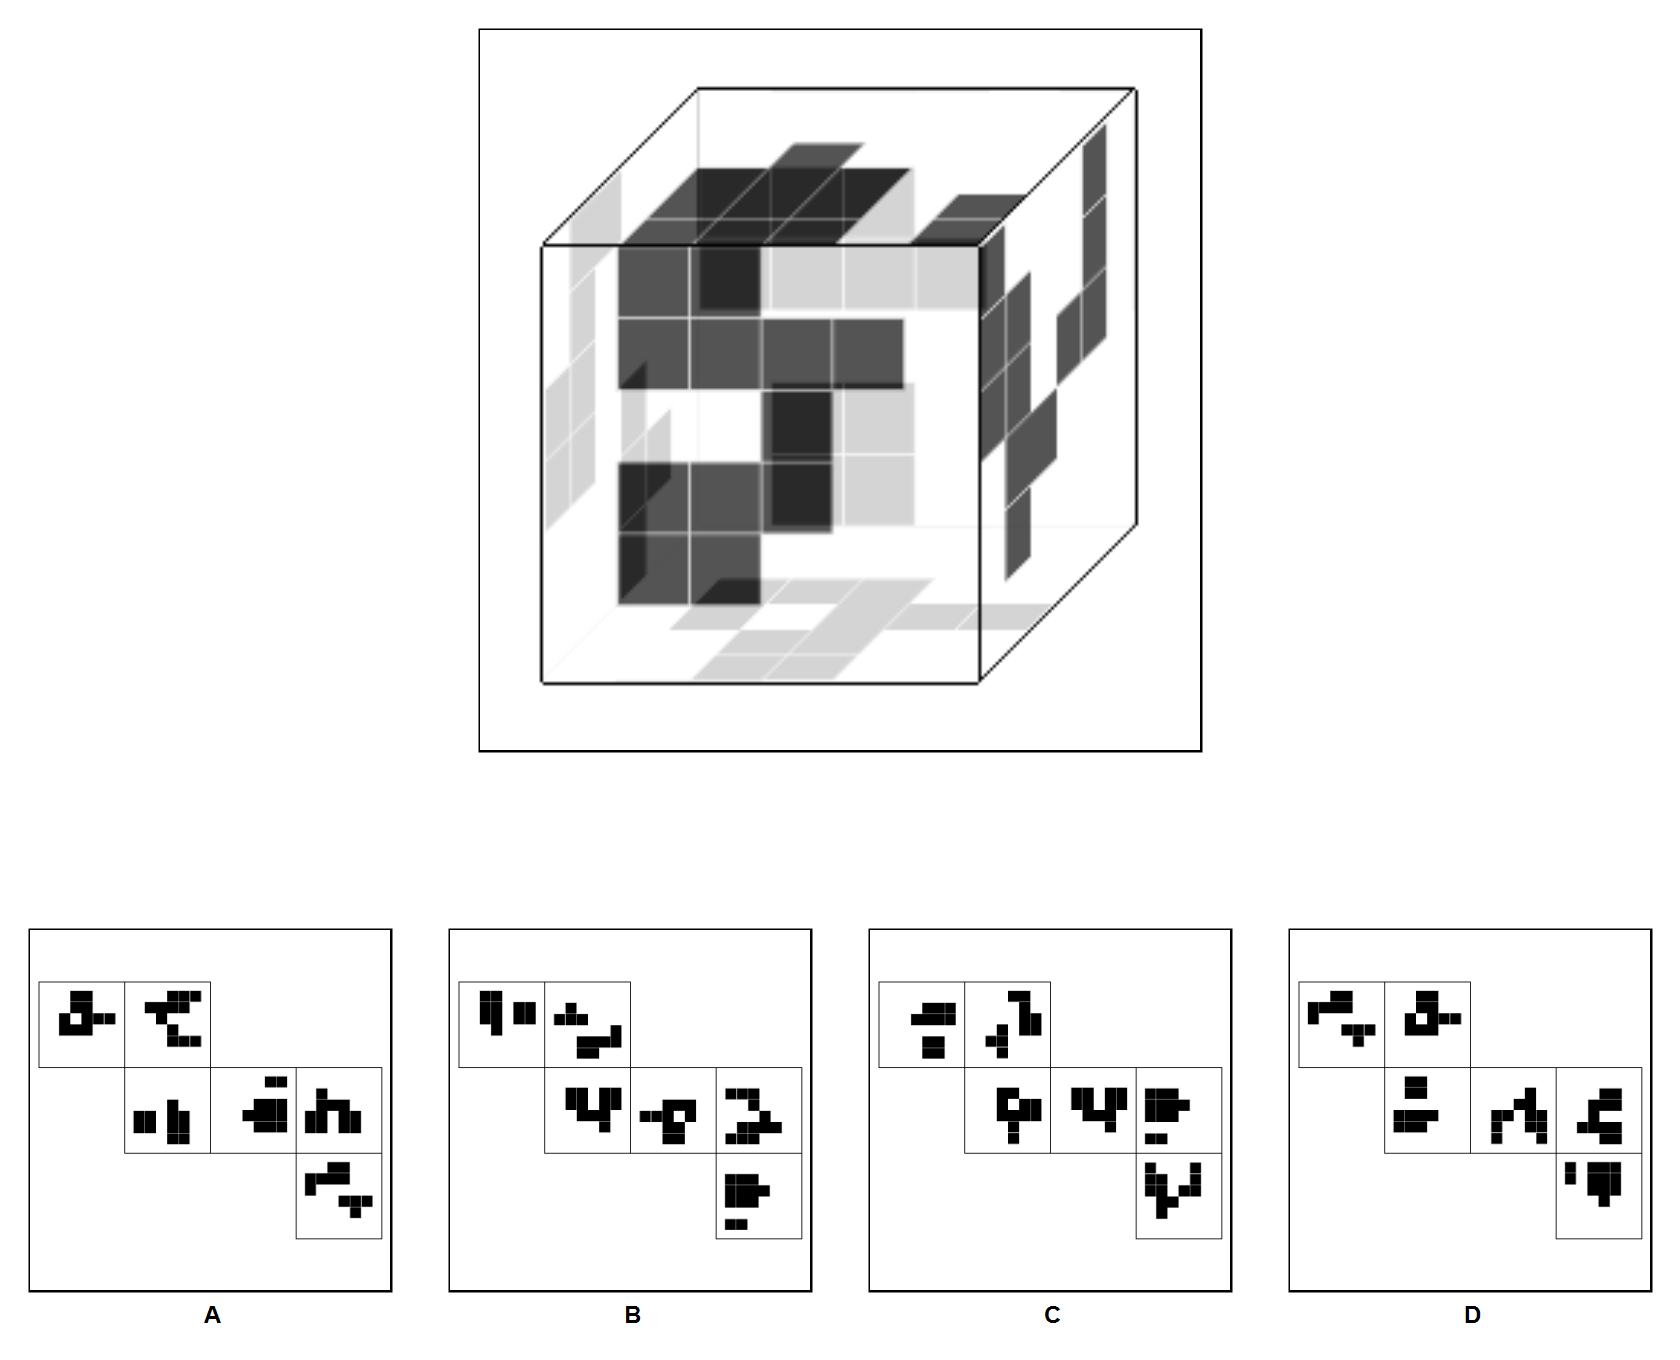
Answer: B